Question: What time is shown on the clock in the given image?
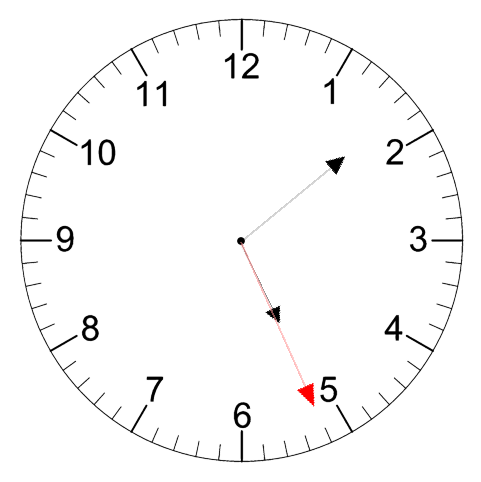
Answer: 05:08:26